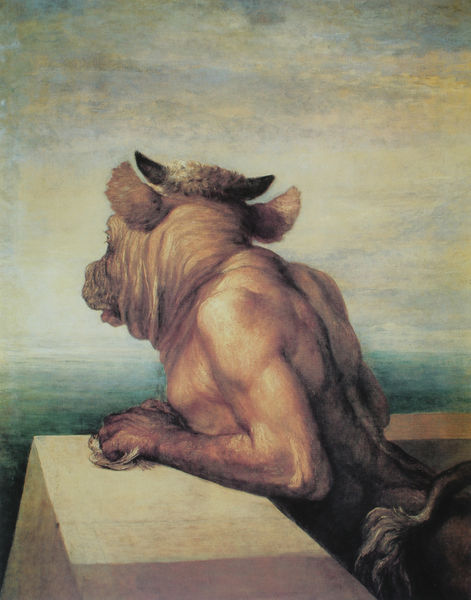
Titel: Der Minotaur
Künstler: George Frederick Watts
Standort: London
Institution: Tate Gallery
Schlagwörter: blau, dunkel, feder, gemälde, hand, haut, himmel, kopf, körper, mann, meer, schatten, wasser, weiß, wolken, grün, landschaft, braun, frisur, grau, haar, licht, ohr, profil, rücken, schwarz, tisch, ausblick, blick, hund, rot, tier, tuch, wand, arm, arme, falten, halten, mensch, pelz, stehen, stein, weit, hals, horn, hände, schauen, ferne, horizont, vieh, weite, brüstung, einsam, sonne, auge, gold, haare, kinn, ohren, rosa, traurig, bewölkt, fell, huf, schwanz, schweif, aussicht, balkon, wellen, beobachten, mauer, rind, nacken, balcony, blue, folds, hands, oil, white, face, green, hair, nose, painting, portrait, sit, sitting, table, wall, kraft, muskeln, faltig, looking, brown, pfoten, quaste, allein, oberarm, schwein, balustrade, abschied, wolkig, krallen, allegorie, mythologie, hufen, pfote, feather, sad, schnauze, muskel, teufel, zeus, centaur, clouds, greek, man, mythology, naked, satyr, skin, sky, stone, maul, faun, minotaurus, ear, head, landscape, ocean, sea, water, griechenland, distance, horizon, tower, hans, hörner, light, view, look, blich, ochse, stier, shadow, fur, mouth, wrinkles, bird, dog, tail, allegory, chimäre, myth, halbwesen, behaarung, stierkopf, cement, leaning, seascape, turner, abstract, muskulatur, ledge, europa, klauen, klaue, gehörn, human, arms, neck, shoulder, renaissance, walls, terrace, back, ears, gazing, watching, widder, schauze, animal, eye, cloth, cattle, cow, horse, fingers, mythical, chest, shoulders, sunset, snout, strong, bull, horns, taurus, paint, sheep, fabeltier, staring, schimäre, beak, fenster, tan, minotaur, standing, metamorphosis, body, creature, alma, alma tadema, ausschintt, beast, kill, kreta, menschstier, muscle, mythtical, seltsam, tadema, von rechts nach links, wolpertinger, zentaure, monster, hoofs, dali, fear, muscles, vermenschlichung, rundblick, fantasy, fat, labyrinth, longing, bovine, hautfalten, thing, d, pig, ligh, ox, tongue, curly, legend, moody, horison, beaks, mythic, tong, claw, live, patio, muzzle, rump, rear, elbows, anamorph, zoomorph, hybrid, tusks, viewing, half, anblick, ohne gesicht, no face, without face, muskulär, hofs, anthropomorph, shirtless, boeuf, minotaure, minautaure, mur, dedale, half-human, half beast, minataur, cow man, fuzz, guarding, ovine, curle, shee, white stone, ew, lookout, legen, nddali, terace, imaginary, minatour, greek myth, minator, minitor, muscule, lobe, ddd